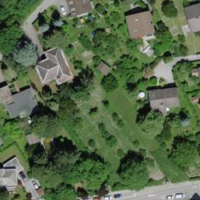
EUNIS habitat code: 55
Species observed at this site:
Ranunculus glacialis